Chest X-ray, PA view. Patient: 70 years old, sex M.
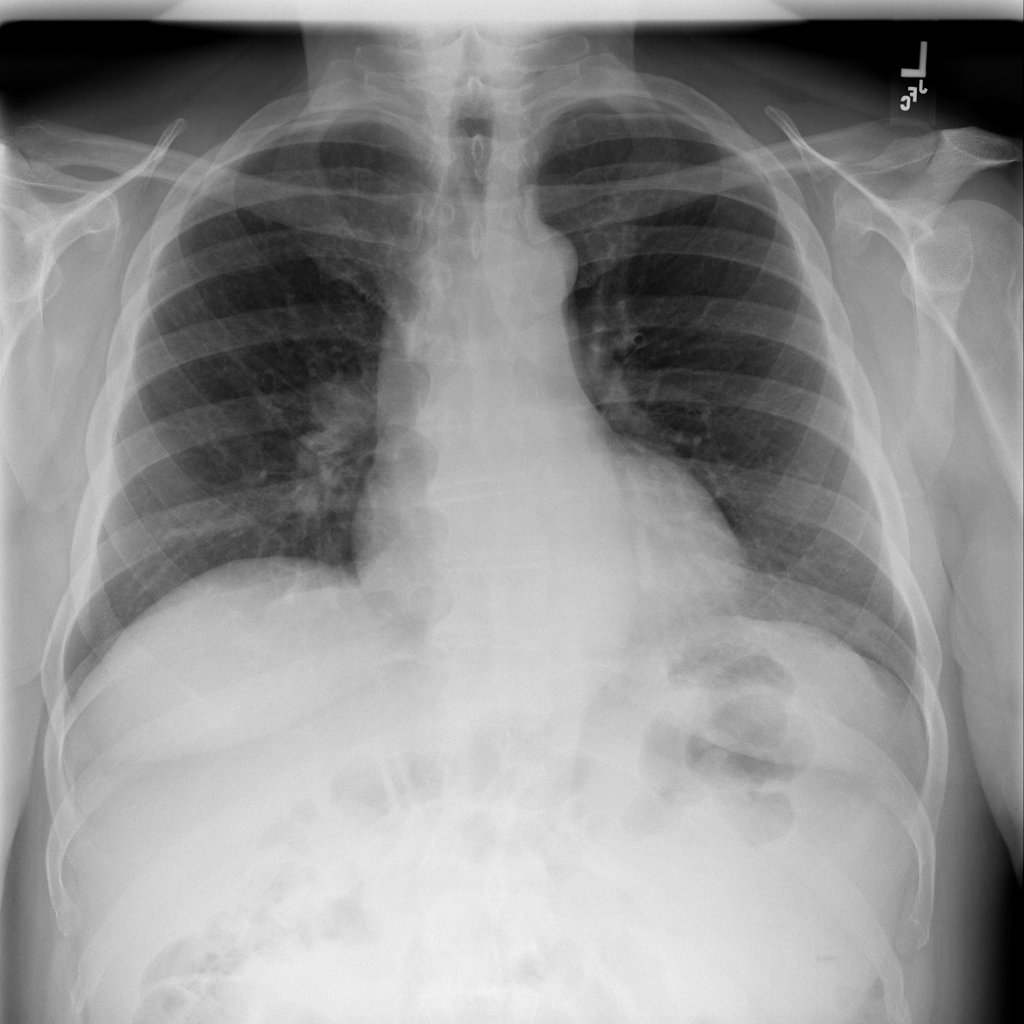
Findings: No Finding